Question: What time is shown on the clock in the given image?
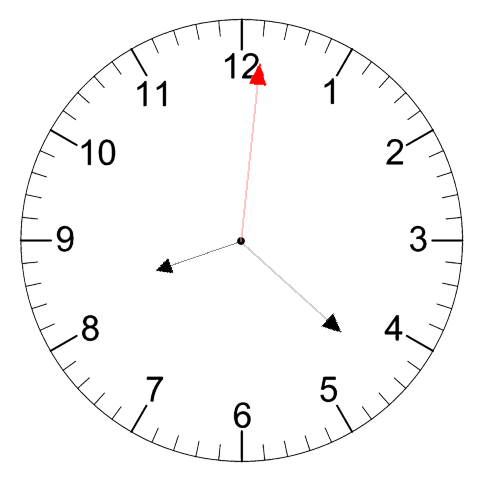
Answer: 08:22:01